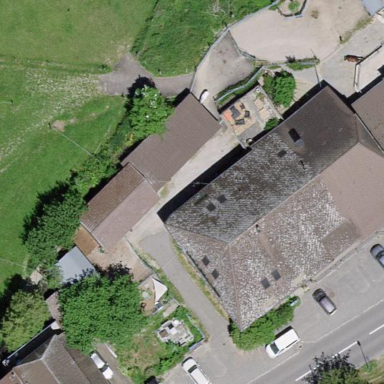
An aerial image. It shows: Farm building.